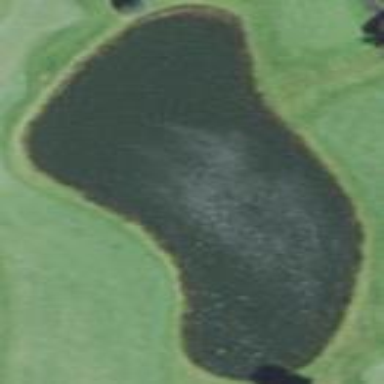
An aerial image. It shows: Scenic view of water hazard on golf course. The natural water feature adds beauty to the landscape.